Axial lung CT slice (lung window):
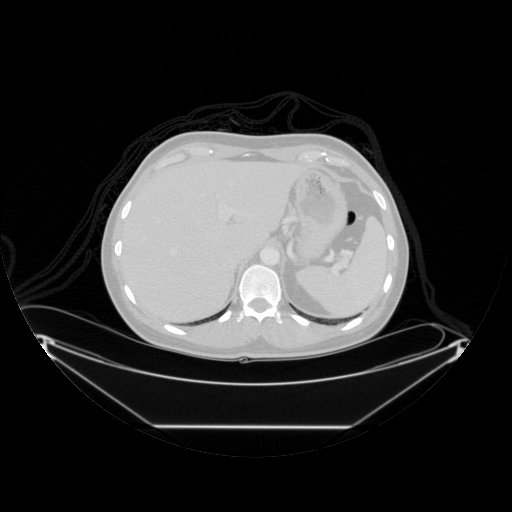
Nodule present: no